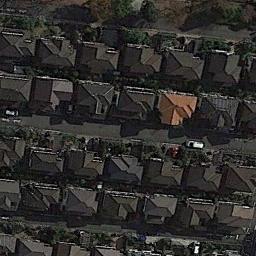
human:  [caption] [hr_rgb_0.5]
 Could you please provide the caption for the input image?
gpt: There are many roads and neatly arranged houses and trees and many vehicles in densely populated areas .

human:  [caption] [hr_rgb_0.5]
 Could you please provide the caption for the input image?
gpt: A dense residential area has lots of houses with gray roofs and a houses with a gray roof .

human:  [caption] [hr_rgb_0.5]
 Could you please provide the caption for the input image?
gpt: There are a lot of trees in the residential area and a road nearby .

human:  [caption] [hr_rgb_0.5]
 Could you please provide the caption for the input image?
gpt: The dense residential is next to the road .

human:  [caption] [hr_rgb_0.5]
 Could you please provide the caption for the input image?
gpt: There are many black buildings and a brown building on dense residential area .